Contrast-enhanced CT slice 42 of 81
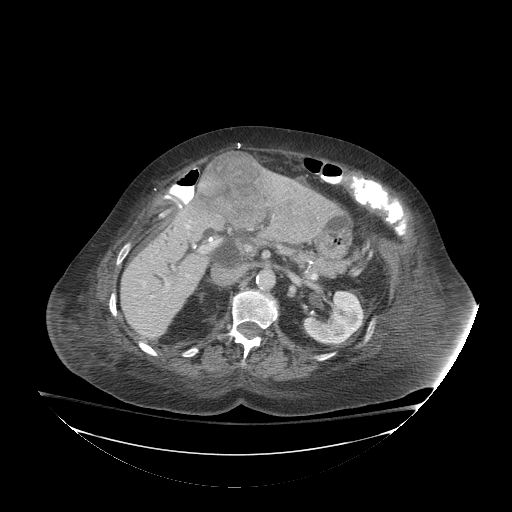
Segmented voxel counts for this case:
Liver: 498543 voxels
Tumor mass: 77020 voxels
Portal vein: 2659 voxels
Abdominal aorta: 3900 voxels